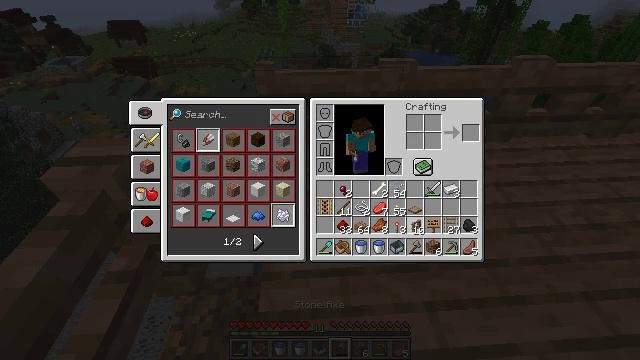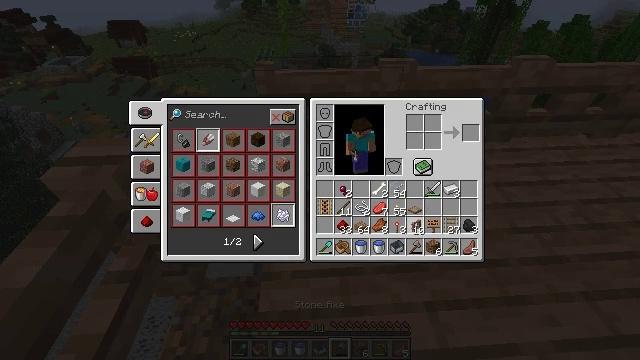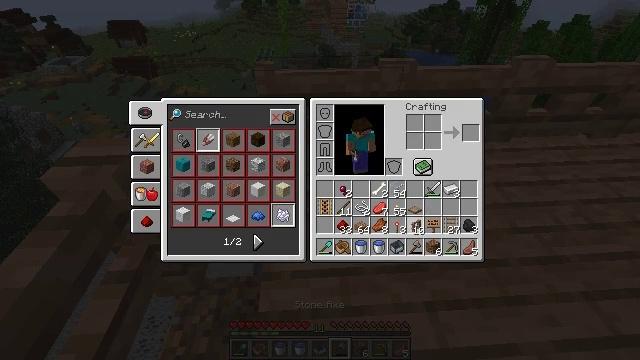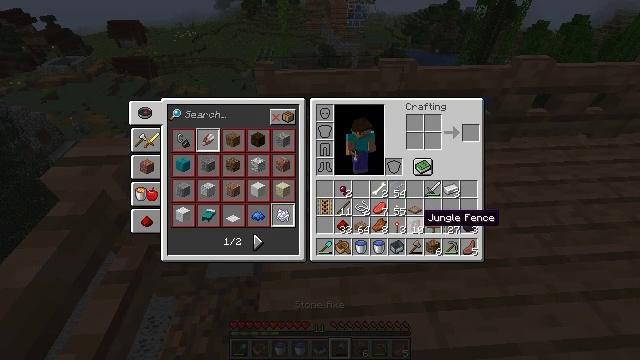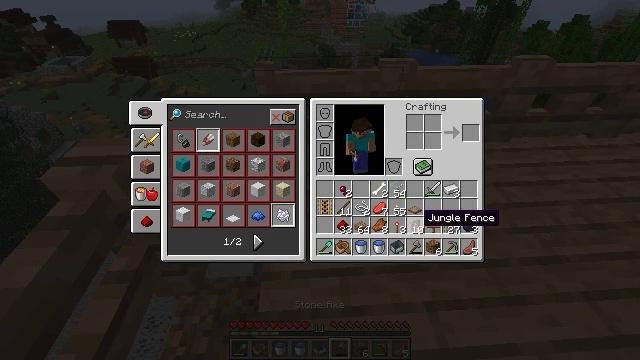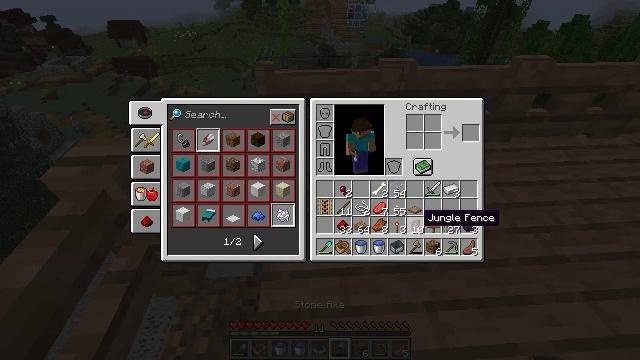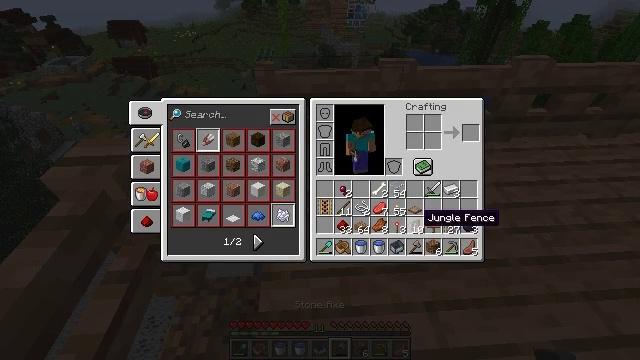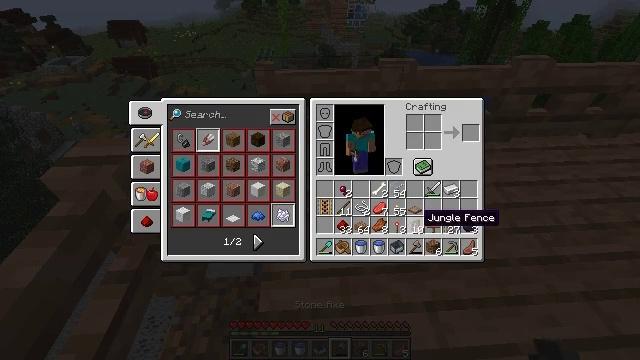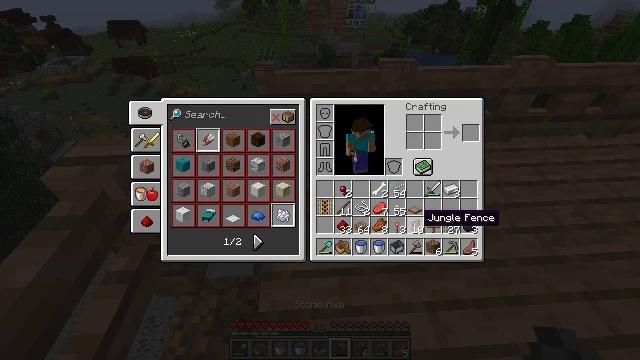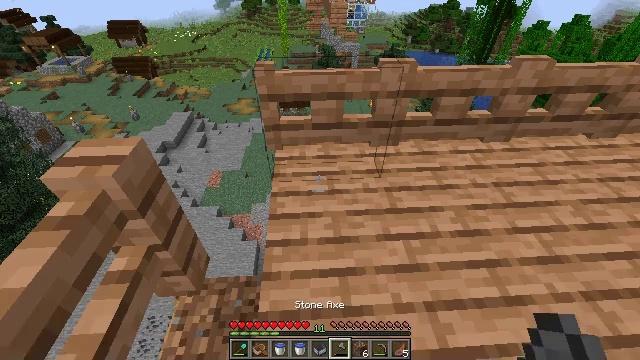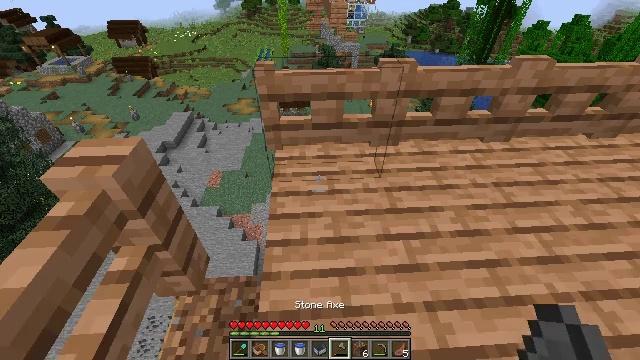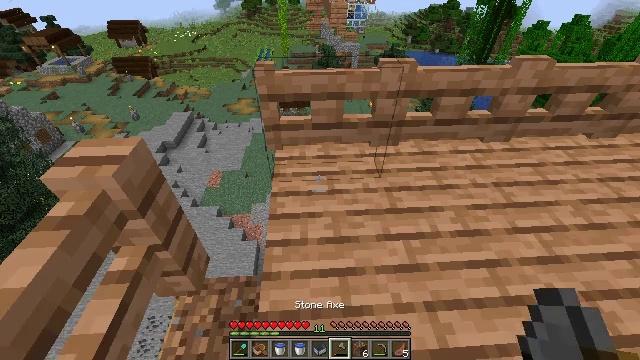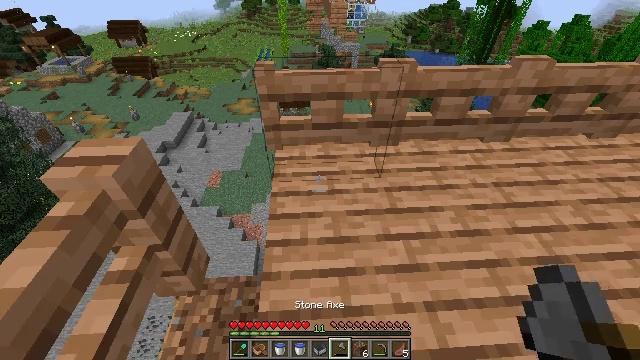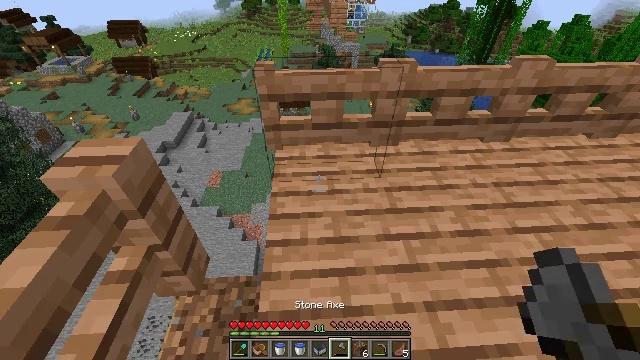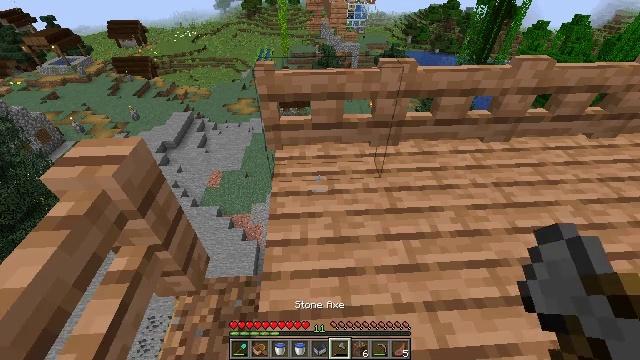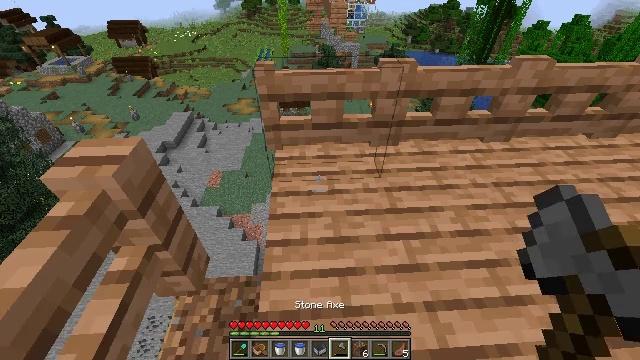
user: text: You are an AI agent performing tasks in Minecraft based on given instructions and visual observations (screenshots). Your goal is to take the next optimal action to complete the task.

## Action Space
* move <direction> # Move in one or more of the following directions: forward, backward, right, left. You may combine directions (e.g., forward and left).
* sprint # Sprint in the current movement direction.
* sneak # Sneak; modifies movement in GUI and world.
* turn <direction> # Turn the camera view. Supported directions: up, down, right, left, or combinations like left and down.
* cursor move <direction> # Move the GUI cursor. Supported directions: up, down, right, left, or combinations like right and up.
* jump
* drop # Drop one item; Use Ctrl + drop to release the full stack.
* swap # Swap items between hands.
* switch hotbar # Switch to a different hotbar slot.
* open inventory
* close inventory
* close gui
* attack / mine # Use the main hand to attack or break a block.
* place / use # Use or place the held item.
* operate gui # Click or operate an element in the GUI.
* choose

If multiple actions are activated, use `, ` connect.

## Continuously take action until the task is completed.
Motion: motion action
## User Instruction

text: Retrieve jungle planks by mining.
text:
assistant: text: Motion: operate gui
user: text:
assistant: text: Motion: operate gui
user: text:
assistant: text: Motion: no_op
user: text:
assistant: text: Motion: no_op
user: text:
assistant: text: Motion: no_op
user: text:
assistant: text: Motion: no_op
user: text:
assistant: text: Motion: no_op
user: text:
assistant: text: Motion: no_op
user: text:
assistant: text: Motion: no_op
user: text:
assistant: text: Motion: no_op
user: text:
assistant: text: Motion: no_op
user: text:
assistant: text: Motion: no_op
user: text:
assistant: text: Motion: no_op
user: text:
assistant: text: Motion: no_op
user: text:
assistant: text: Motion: no_op
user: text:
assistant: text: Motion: no_op
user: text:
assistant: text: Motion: no_op
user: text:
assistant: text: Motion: no_op
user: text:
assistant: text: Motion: no_op
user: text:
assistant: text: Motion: turn right
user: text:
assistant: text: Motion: sneak
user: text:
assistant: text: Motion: sneak
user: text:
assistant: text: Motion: sneak, turn left and down
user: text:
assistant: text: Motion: sneak, turn right
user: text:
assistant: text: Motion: sneak
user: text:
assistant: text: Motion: sneak
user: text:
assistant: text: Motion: sneak
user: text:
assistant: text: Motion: sneak, turn right and up
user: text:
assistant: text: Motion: move forward, sneak, turn up
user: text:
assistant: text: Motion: move forward, sneak